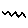
Label: zigzag